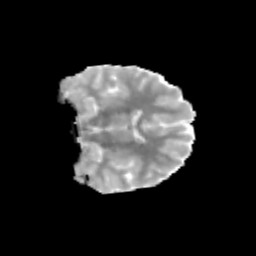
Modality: MD
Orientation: coronal
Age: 11
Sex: female
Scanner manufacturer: siemens
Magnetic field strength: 3 T
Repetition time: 3.8 s
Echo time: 0.07 s